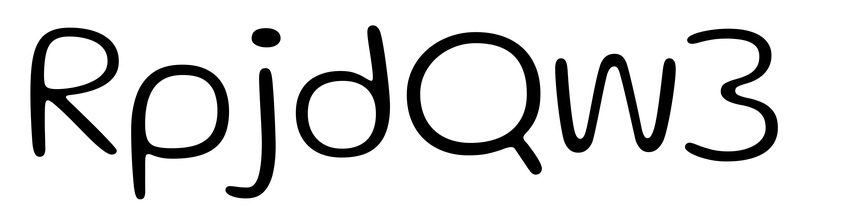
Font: Gluten_ExtraLight